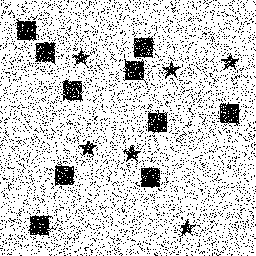
Squares: 10
Triangles: 0
Stars: 6
Total shapes: 16